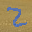
Label: 2